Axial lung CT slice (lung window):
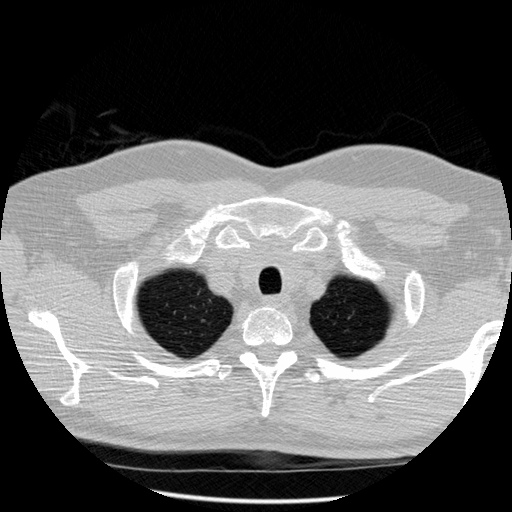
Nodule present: no